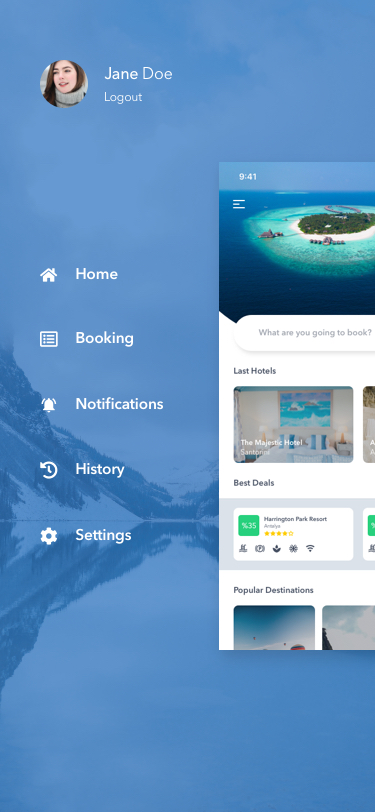
Text in this UI design:
Home
Booking
Notifications
History
Settings
Jane Doe
Logout